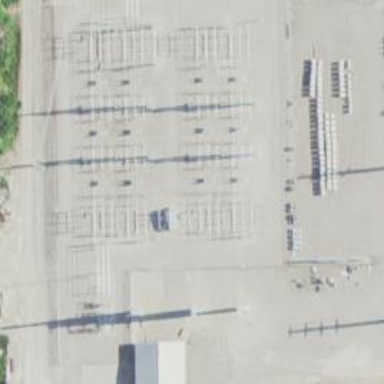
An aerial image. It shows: Switch used for power control.